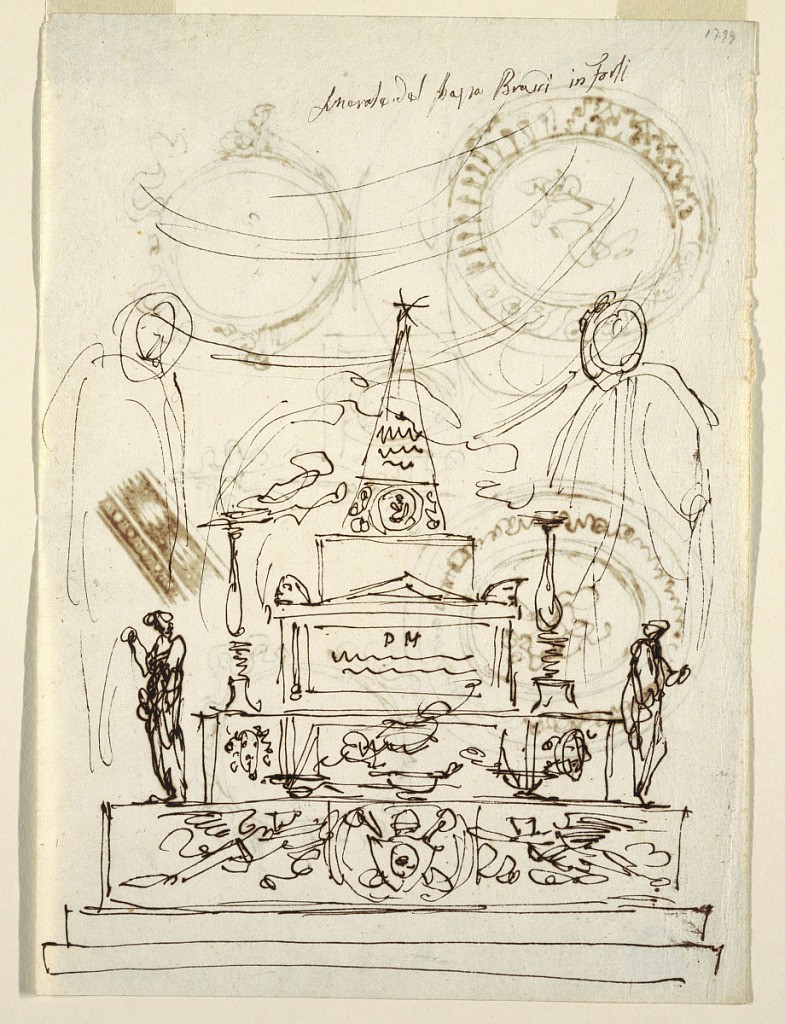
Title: Project for a Catafalque for the Funeral Service for Pope Pius VI in Forli
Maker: Felice Giani, Italian, 1758–1823
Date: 1799
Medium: Pen and ink, brush and wash on paper
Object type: Drawing
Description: The catafalque with obelisk topped with a star. Flanked by two burning candelabra. Letters PM below a triangular pediment. At base, coat-of-arms. Suggestion of figures at left and right.